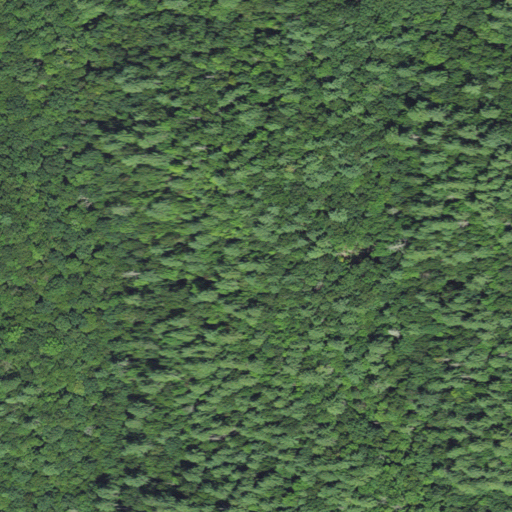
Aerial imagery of ridge(s) in North Carolina named Graveyard Ridge containing mixed forest, evergreen forest, and deciduous forest